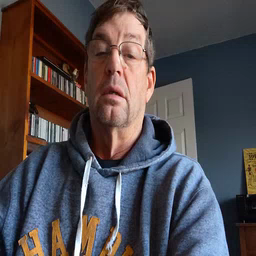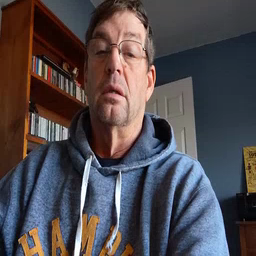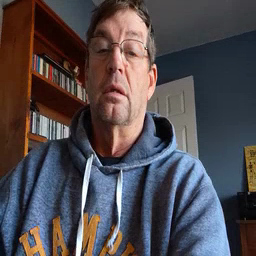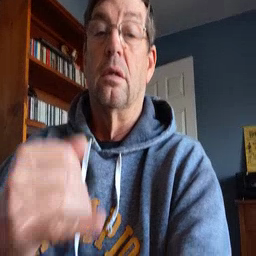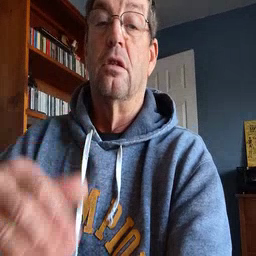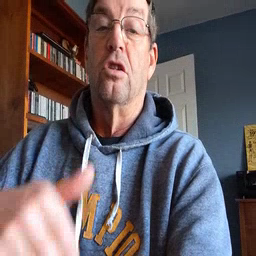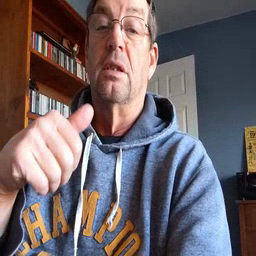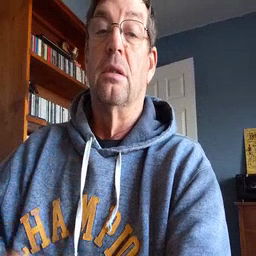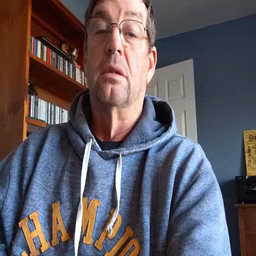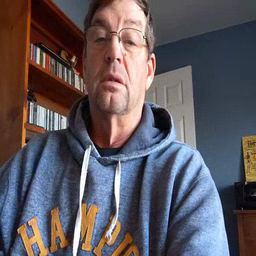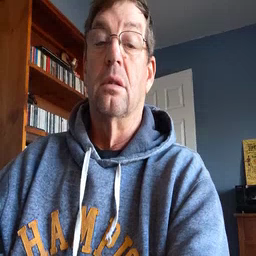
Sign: jeans